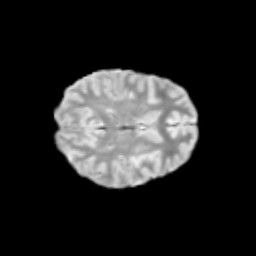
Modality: T2w
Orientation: axial
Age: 10
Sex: female
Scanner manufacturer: siemens
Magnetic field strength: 3 T
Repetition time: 3.8 s
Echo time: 0.07 s